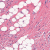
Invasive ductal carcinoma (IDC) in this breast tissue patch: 0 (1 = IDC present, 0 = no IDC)